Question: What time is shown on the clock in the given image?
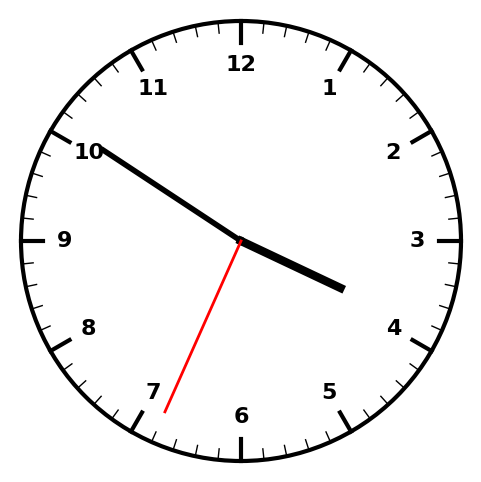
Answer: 03:50:34